Interaction volume radius: 5 \u00c5
Interaction volume height: 10 \u00c5
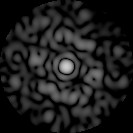
Disorder parameter: 0.8193